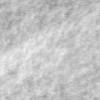
Label: no_change